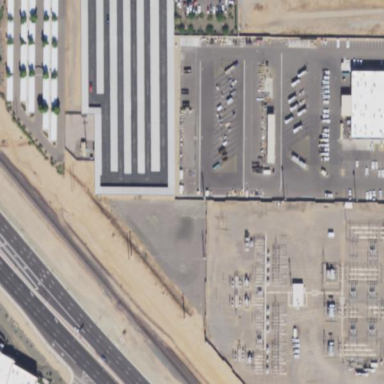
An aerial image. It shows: Outdoor distribution substation protected by fence.